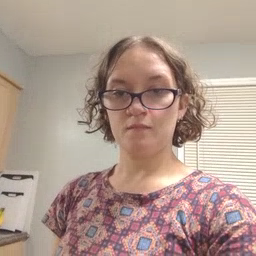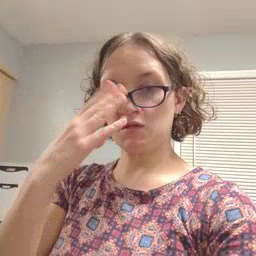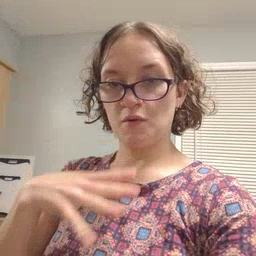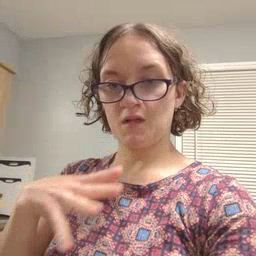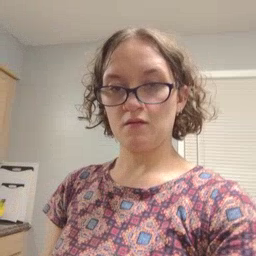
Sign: pajamas